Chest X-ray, PA view. Patient: 19 years old, sex F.
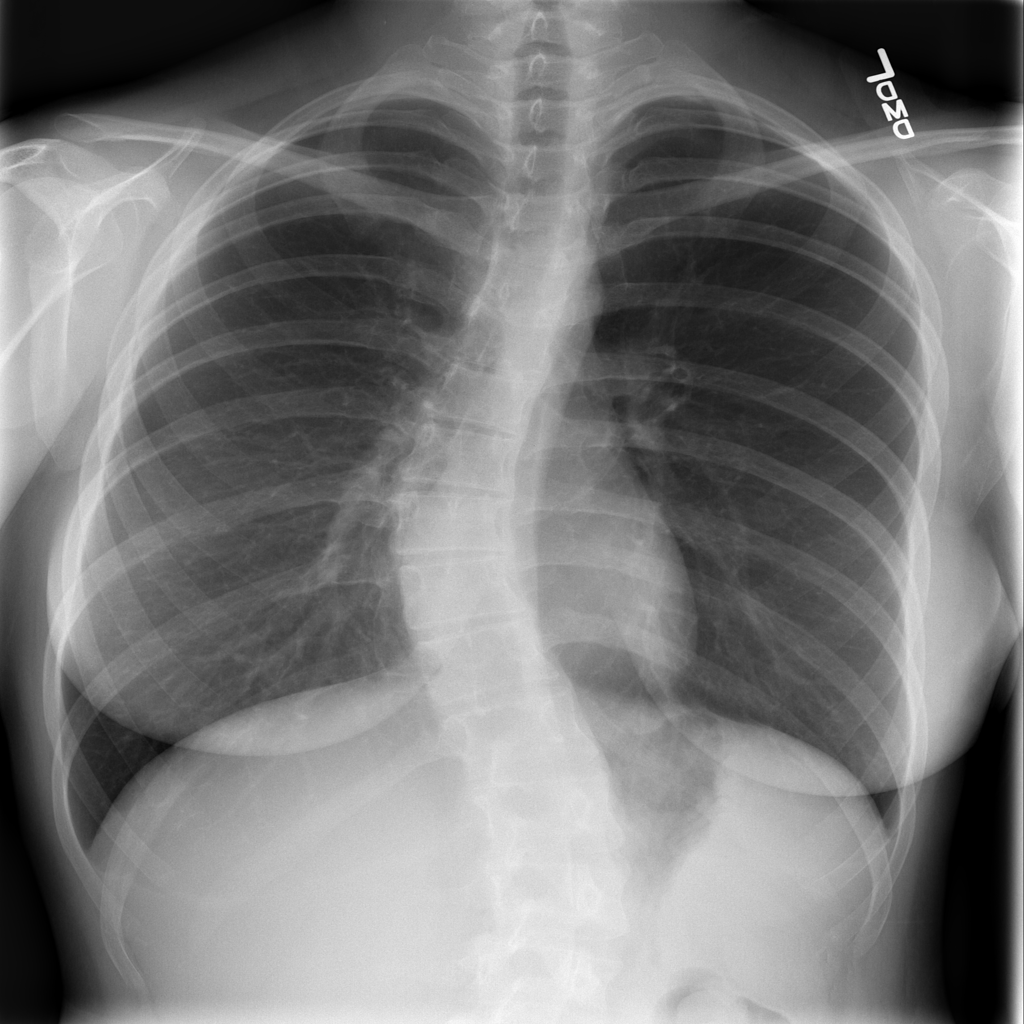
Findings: No Finding